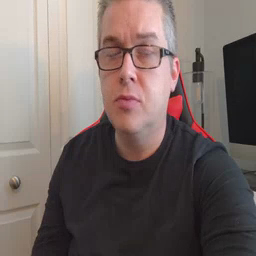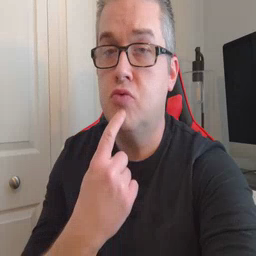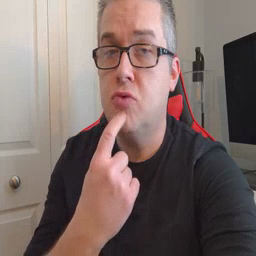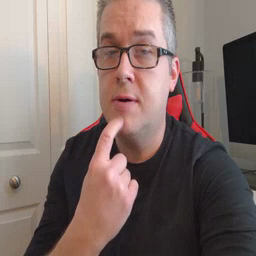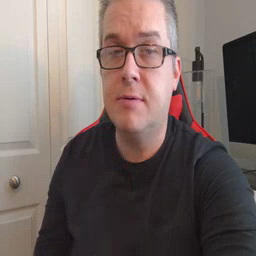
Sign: red